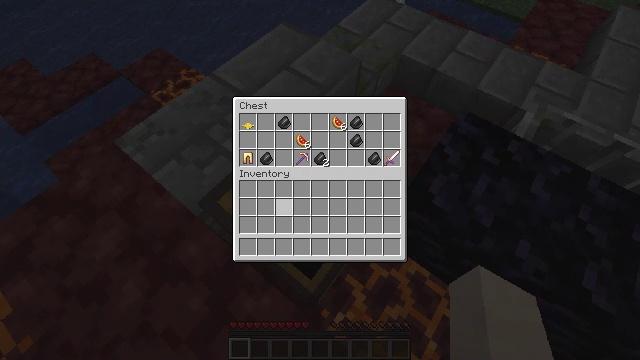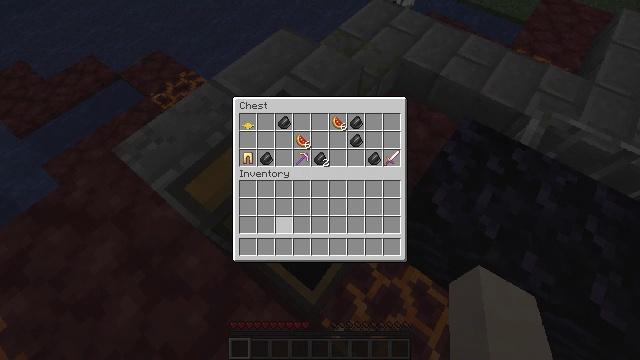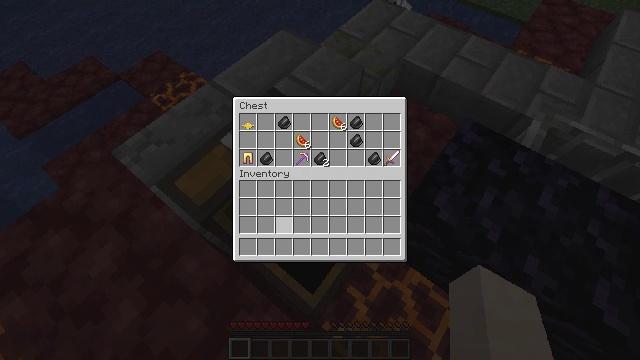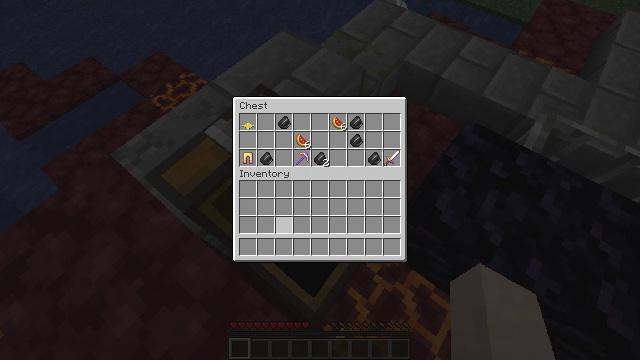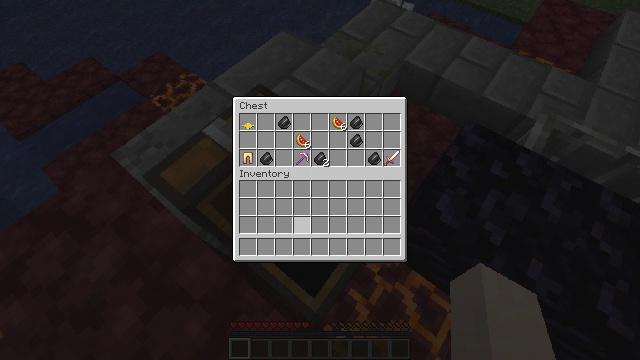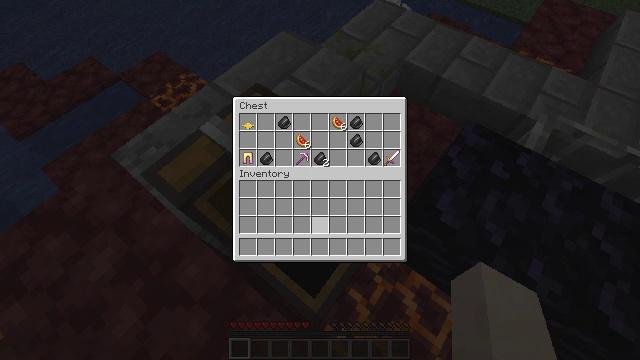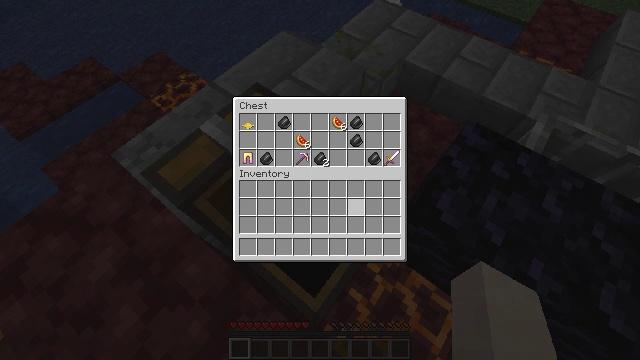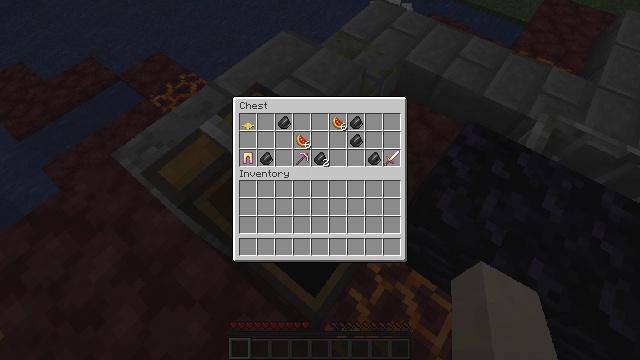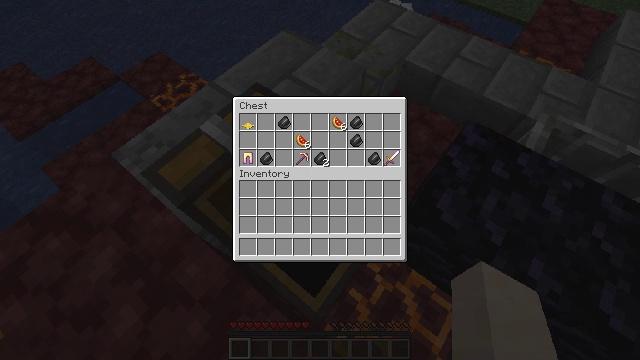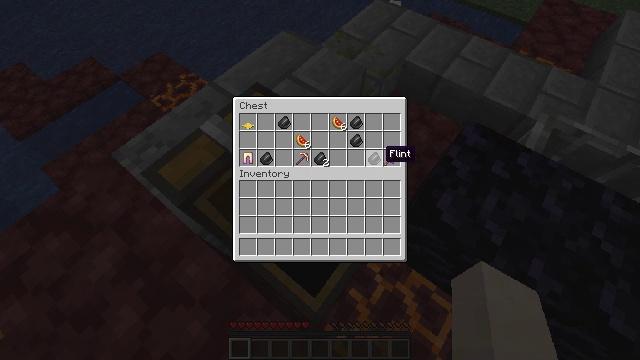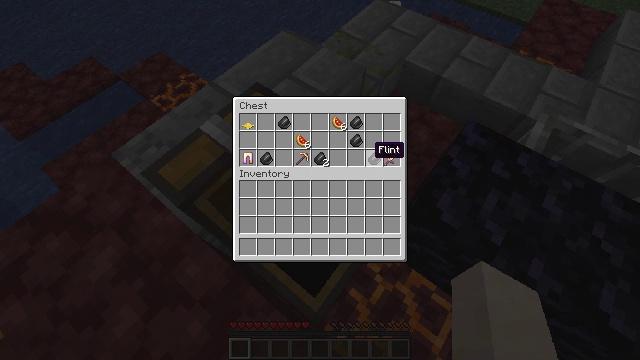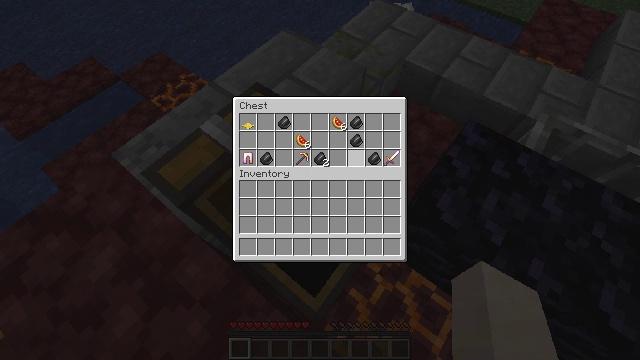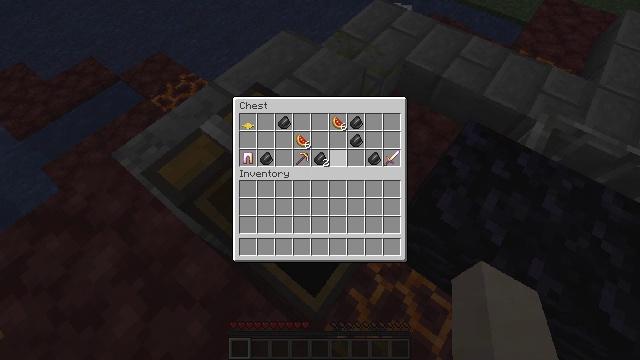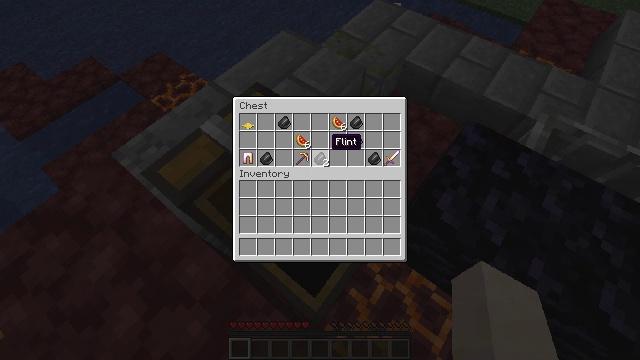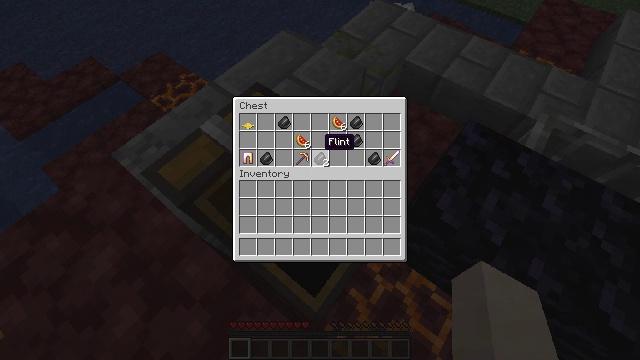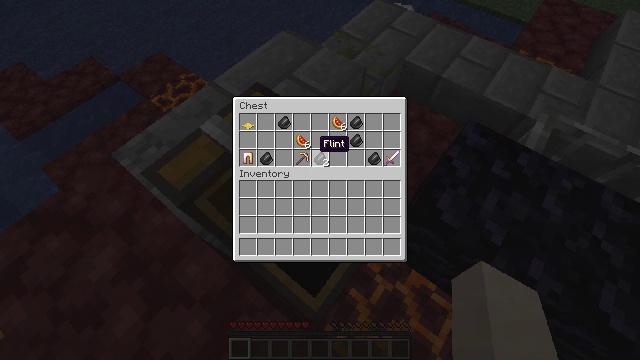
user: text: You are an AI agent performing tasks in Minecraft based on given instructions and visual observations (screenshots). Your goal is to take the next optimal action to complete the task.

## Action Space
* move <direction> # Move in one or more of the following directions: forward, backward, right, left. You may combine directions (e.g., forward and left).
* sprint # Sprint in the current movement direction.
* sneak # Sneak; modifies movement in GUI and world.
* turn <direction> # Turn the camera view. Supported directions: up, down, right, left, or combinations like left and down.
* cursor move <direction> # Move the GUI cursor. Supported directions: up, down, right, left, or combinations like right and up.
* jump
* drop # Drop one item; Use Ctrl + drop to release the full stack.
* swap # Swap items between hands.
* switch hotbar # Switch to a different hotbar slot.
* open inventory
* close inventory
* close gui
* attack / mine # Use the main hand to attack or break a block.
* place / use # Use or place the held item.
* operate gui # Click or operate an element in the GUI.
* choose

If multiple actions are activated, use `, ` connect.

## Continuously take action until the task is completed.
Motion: motion action
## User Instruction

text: Kill the chicken.
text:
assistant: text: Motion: no_op
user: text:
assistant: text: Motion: no_op
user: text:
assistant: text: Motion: no_op
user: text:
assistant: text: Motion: turn right
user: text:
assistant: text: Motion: turn right
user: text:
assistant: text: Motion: turn right and up
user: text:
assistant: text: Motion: turn right and up
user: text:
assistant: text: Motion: turn up
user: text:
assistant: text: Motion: no_op
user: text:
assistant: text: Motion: turn left
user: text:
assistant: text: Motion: turn left
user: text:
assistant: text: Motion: turn left
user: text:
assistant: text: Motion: turn left
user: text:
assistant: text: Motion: turn left
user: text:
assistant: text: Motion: no_op
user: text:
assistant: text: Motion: no_op
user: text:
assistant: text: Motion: no_op
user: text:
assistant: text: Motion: no_op
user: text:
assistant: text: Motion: no_op
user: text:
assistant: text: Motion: turn left
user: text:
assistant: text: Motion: no_op
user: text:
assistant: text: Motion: no_op
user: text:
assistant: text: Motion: attack / mine
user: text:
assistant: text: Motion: attack / mine
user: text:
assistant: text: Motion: attack / mine
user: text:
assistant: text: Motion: attack / mine
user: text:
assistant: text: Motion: turn left and down
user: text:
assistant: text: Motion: turn left and down
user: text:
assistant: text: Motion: no_op
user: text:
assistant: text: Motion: turn left and down